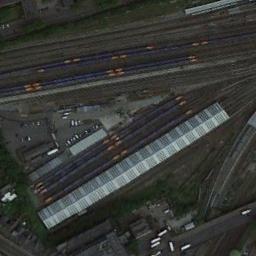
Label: railway_station